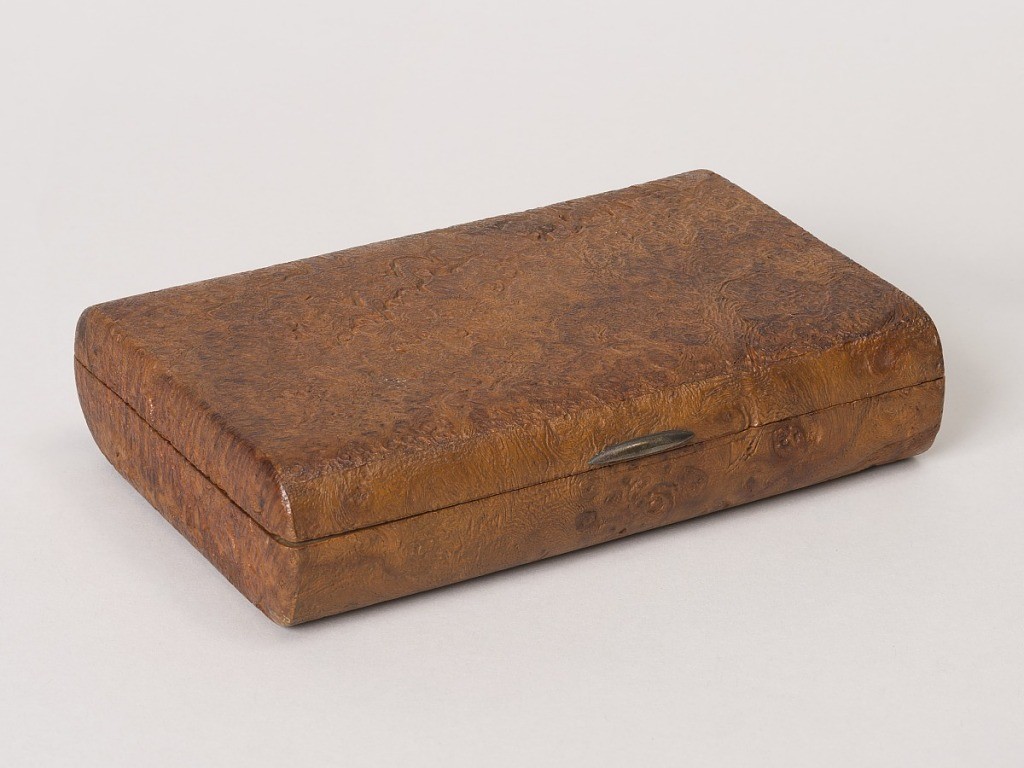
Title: Cigarette box
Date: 19th century
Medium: wood, burrel/ amboyna exterior, mohogany interior
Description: Burled Wood Box. With rounded sides and aquared ends